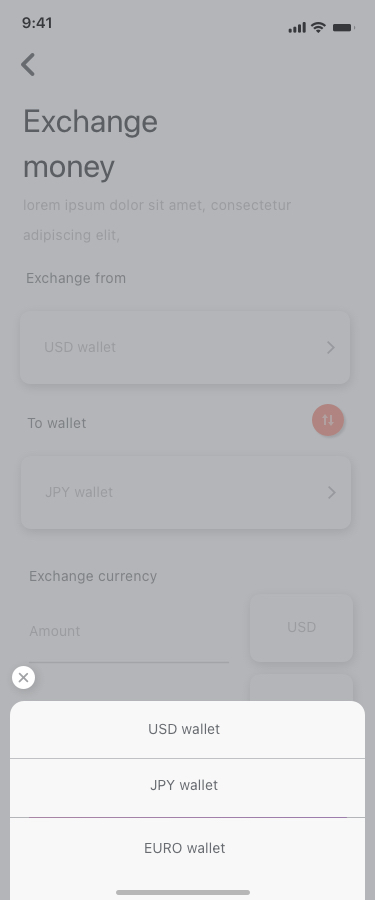
Text in this UI design:
Exchange
money
Convert
lorem ipsum dolor sit amet, consectetur adipiscing elit,
USD wallet
Exchange from
JPY wallet
To wallet
Amount
Amount
USD
JPY
Exchange currency
USD wallet
JPY wallet
EURO wallet